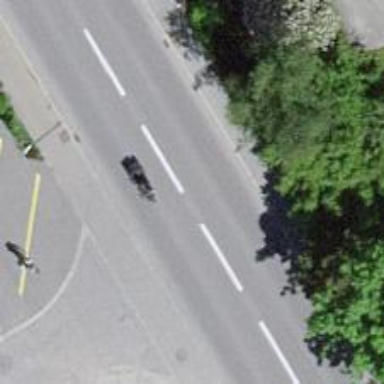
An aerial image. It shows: Public transport stop position.